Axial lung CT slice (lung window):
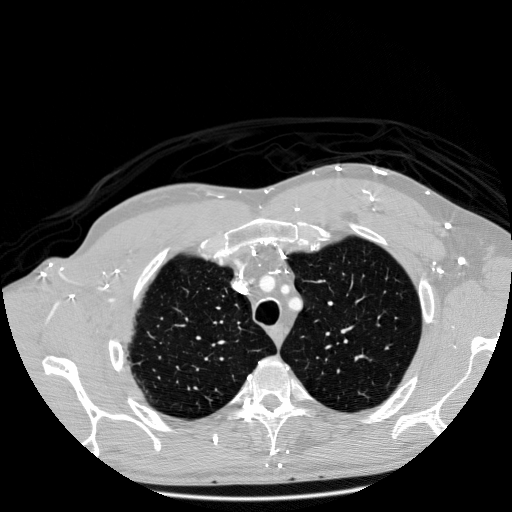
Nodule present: no